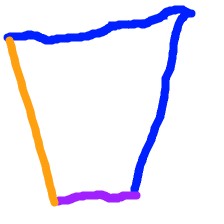
Shape: trapezoid